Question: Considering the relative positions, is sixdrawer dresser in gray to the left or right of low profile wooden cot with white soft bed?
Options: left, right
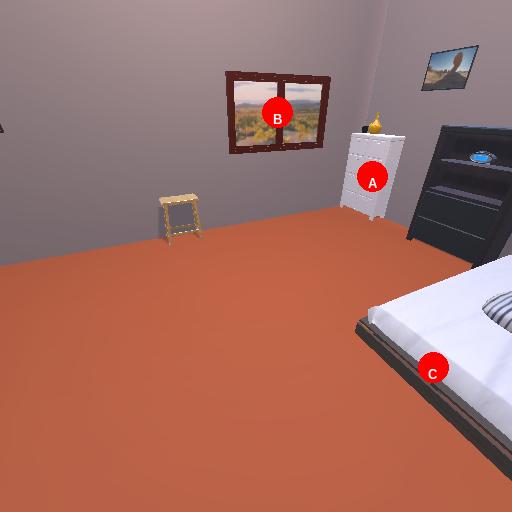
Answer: left